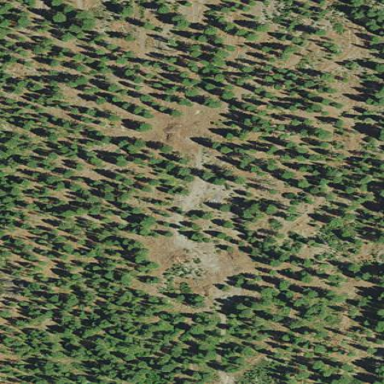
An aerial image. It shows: Forest area.